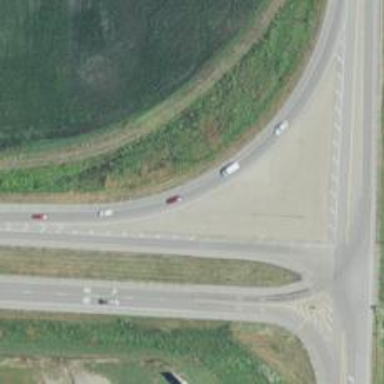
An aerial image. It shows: Dual carriageway with primary link.